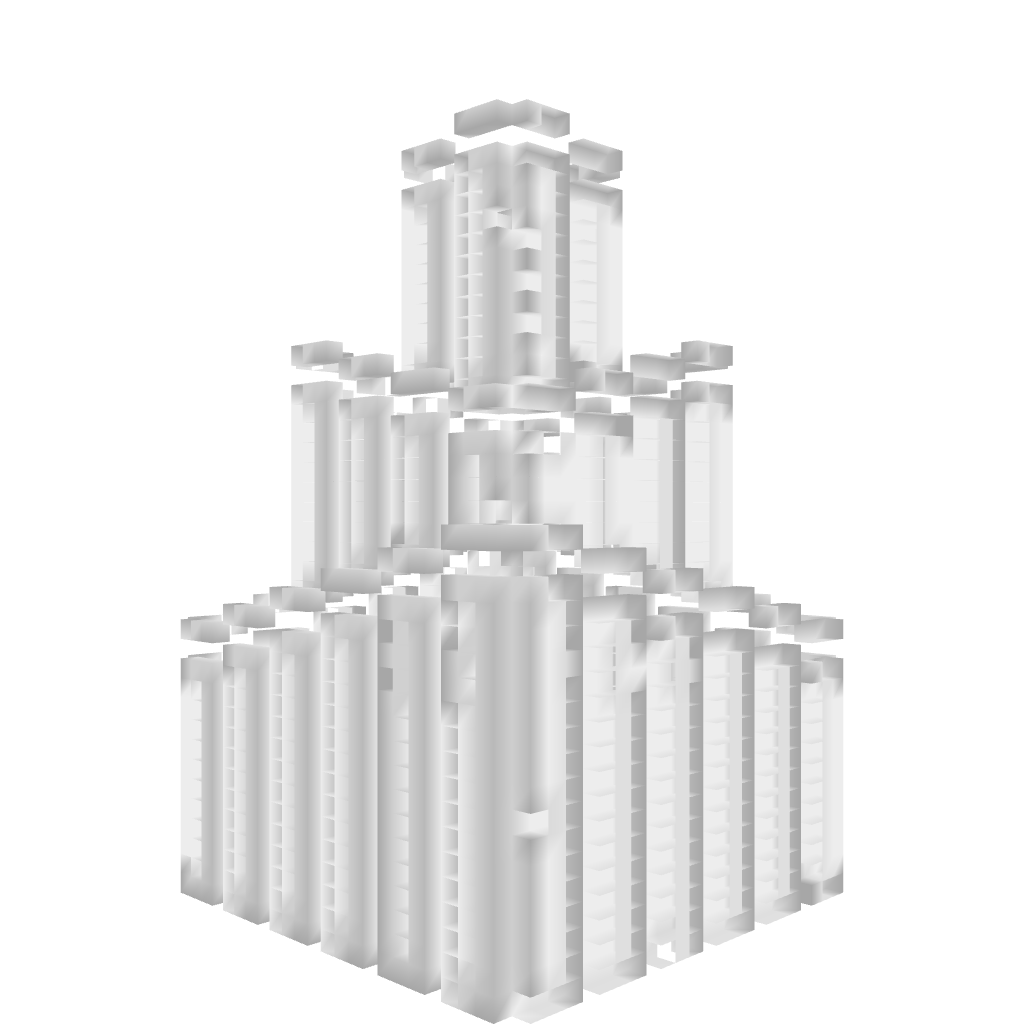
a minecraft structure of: Spawn Concept bad low quality